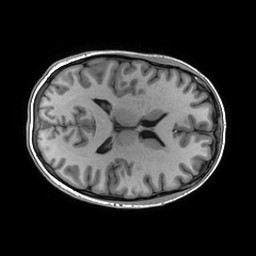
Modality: T1w
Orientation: axial
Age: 30
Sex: female
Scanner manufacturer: ge
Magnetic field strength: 3 T
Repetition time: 0.00724 s
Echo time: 0.0027 s